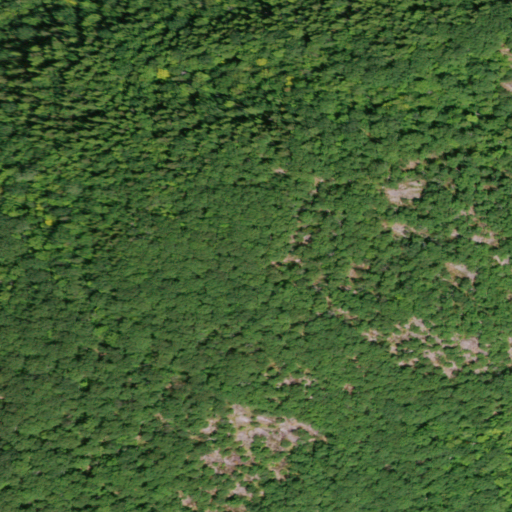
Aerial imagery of mountain in New York named Little Cathead Mountain containing deciduous forest, evergreen forest, and mixed forest